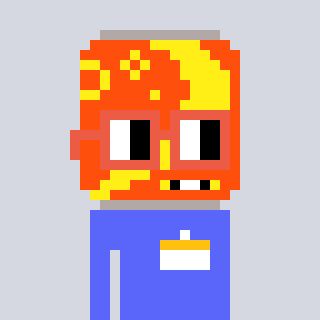
a pixel art character with square orange glasses, a pop-shaped head and a purple-colored body on a cool background